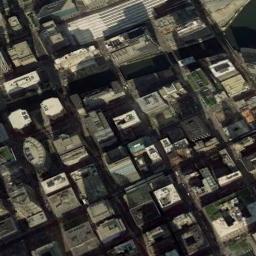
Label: commercial_area